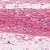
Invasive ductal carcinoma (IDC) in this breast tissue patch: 0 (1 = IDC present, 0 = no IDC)